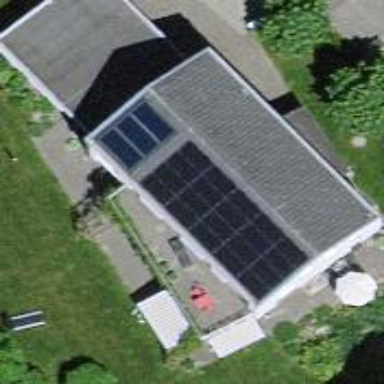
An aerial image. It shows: Solar photovoltaic panel generator on roof.